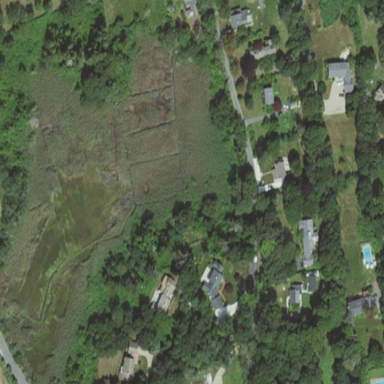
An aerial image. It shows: Wetland area characterized by wet meadow.